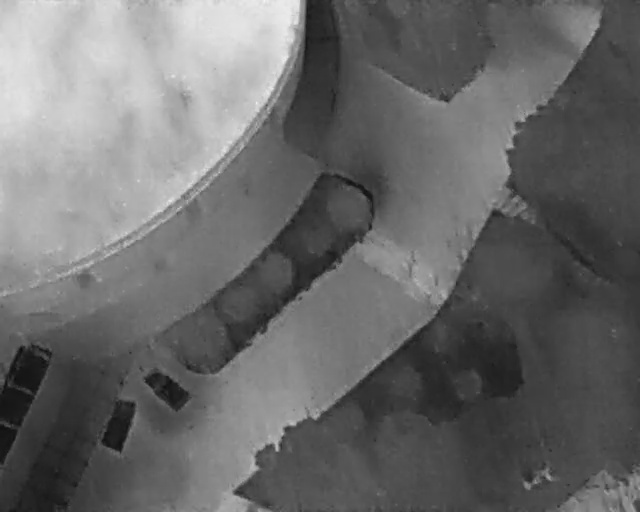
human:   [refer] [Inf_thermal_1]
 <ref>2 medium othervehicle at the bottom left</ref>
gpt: <box>[[22, 72, 29, 78, 130], [13, 79, 23, 85, 13]]</box>